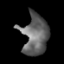
Tissue: lung
Cell type: Epithelial cells
Senescence score: 0.1695
Nuclear area (px): 1019
Mean DAPI intensity: 101.01